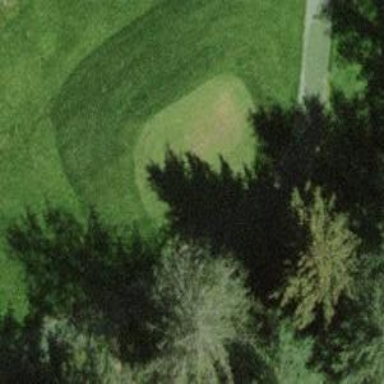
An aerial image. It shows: Golf tee.